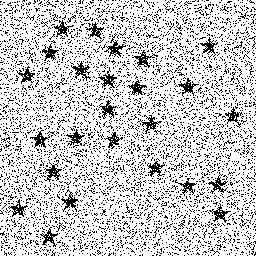
Squares: 0
Triangles: 0
Stars: 25
Total shapes: 25